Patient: sex M, age 45
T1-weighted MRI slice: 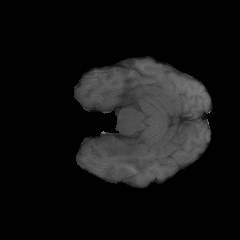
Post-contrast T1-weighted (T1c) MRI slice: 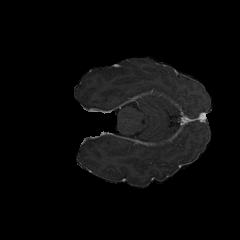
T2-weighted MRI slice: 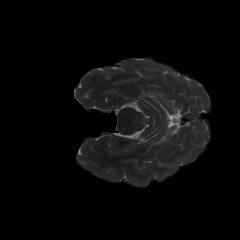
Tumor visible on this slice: no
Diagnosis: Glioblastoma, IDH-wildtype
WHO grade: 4